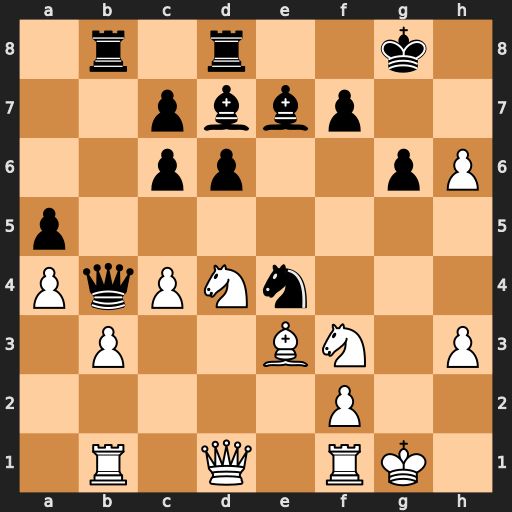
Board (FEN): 1r1r2k1/2pbbp2/2pp2pP/p7/PqPNn3/1P2BN1P/5P2/1R1Q1RK1
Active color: w
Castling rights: -
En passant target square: -
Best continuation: Nc2 Qb7 Qd4